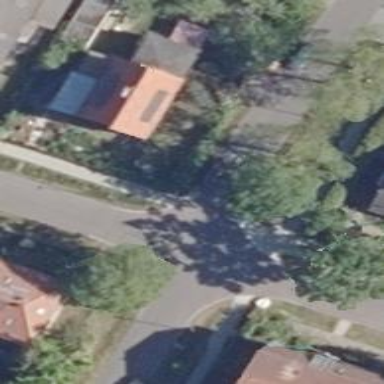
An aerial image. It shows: Residential road with asphalt surface and sidewalk on the left side.